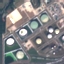
Land use / land cover class: Industrial